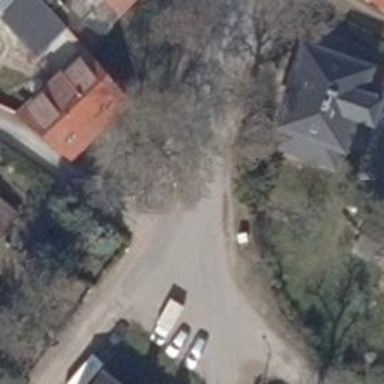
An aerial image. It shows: Asphalt road in residential area.